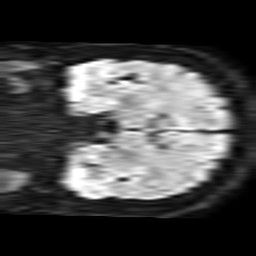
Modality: TRACE
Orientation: coronal
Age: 55
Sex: female
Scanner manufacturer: philips
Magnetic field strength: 1.5 T
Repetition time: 3.395 s
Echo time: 0.06922 s